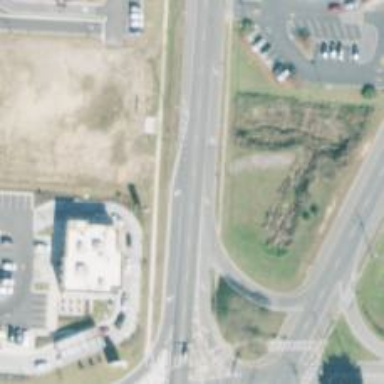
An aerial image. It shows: Asphalt trunk highway.